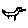
Label: bird